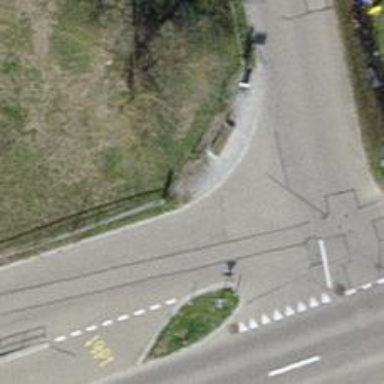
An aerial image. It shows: Post box is visible.